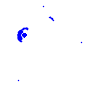
Particle: pion